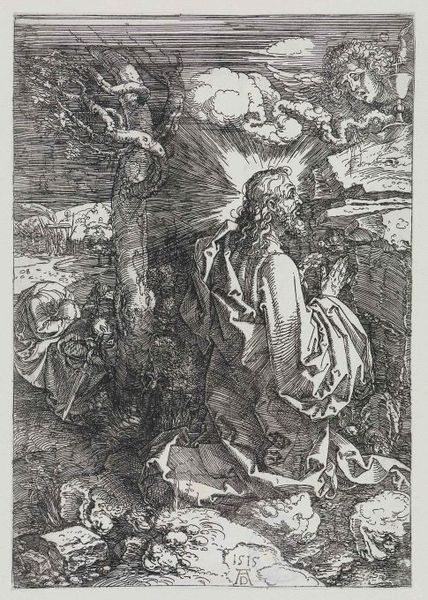
Titel: Christus am Ölberg
Künstler: Albrecht Dürer
Standort: Karlsruhe
Institution: Staatliche Kunsthalle Karlsruhe
Schlagwörter: baum, berg, dunkel, felsen, flügel, gewitter, gott, hand, himmel, kopf, mann, schatten, schlaf, umhang, weiß, wolken, menschen, sitzen, äste, finger, licht, reden, schwarz, zeichnung, gras, weg, wolke, bart, bibel, falten, gesicht, stein, steine, hände, signatur, ast, baumstamm, hügel, stamm, wind, rauch, sonne, boden, gewand, haare, kelch, mantel, stoff, blatt, locken, engel, holzschnitt, papier, fels, mauer, sigantur, angst, dampf, sturm, falte, faltenwurf, ad, knie, moses, kreuz, strahlen, einöde, schraffur, holzstich, radierung, stich, schwarzweiß, schwert, knien, erkenntnis, bleistift, beten, gebet, heiligenschein, christus, jesus, jesus christus, christlich, geäst, versuchung, knieend, erscheinung, heiliger, mönche, knorrig, dürer, jünger, heilig, kupferstich, sünde, anbetung, betend, jerusalem, zorn, prophet, auferstehung, christi, fromm, olivenbaum, gral, botschaft, zeichung, martyrium, albrecht, albrecht dürer, apostel, strahlenkranz, passion, frömmigkeit, kniet, ölberg, bibelszene, gewnad, paulus, betet, gefalten, stahlstich, isis, 1515, chrtistus, bild zeichnung, strahelnmkranz